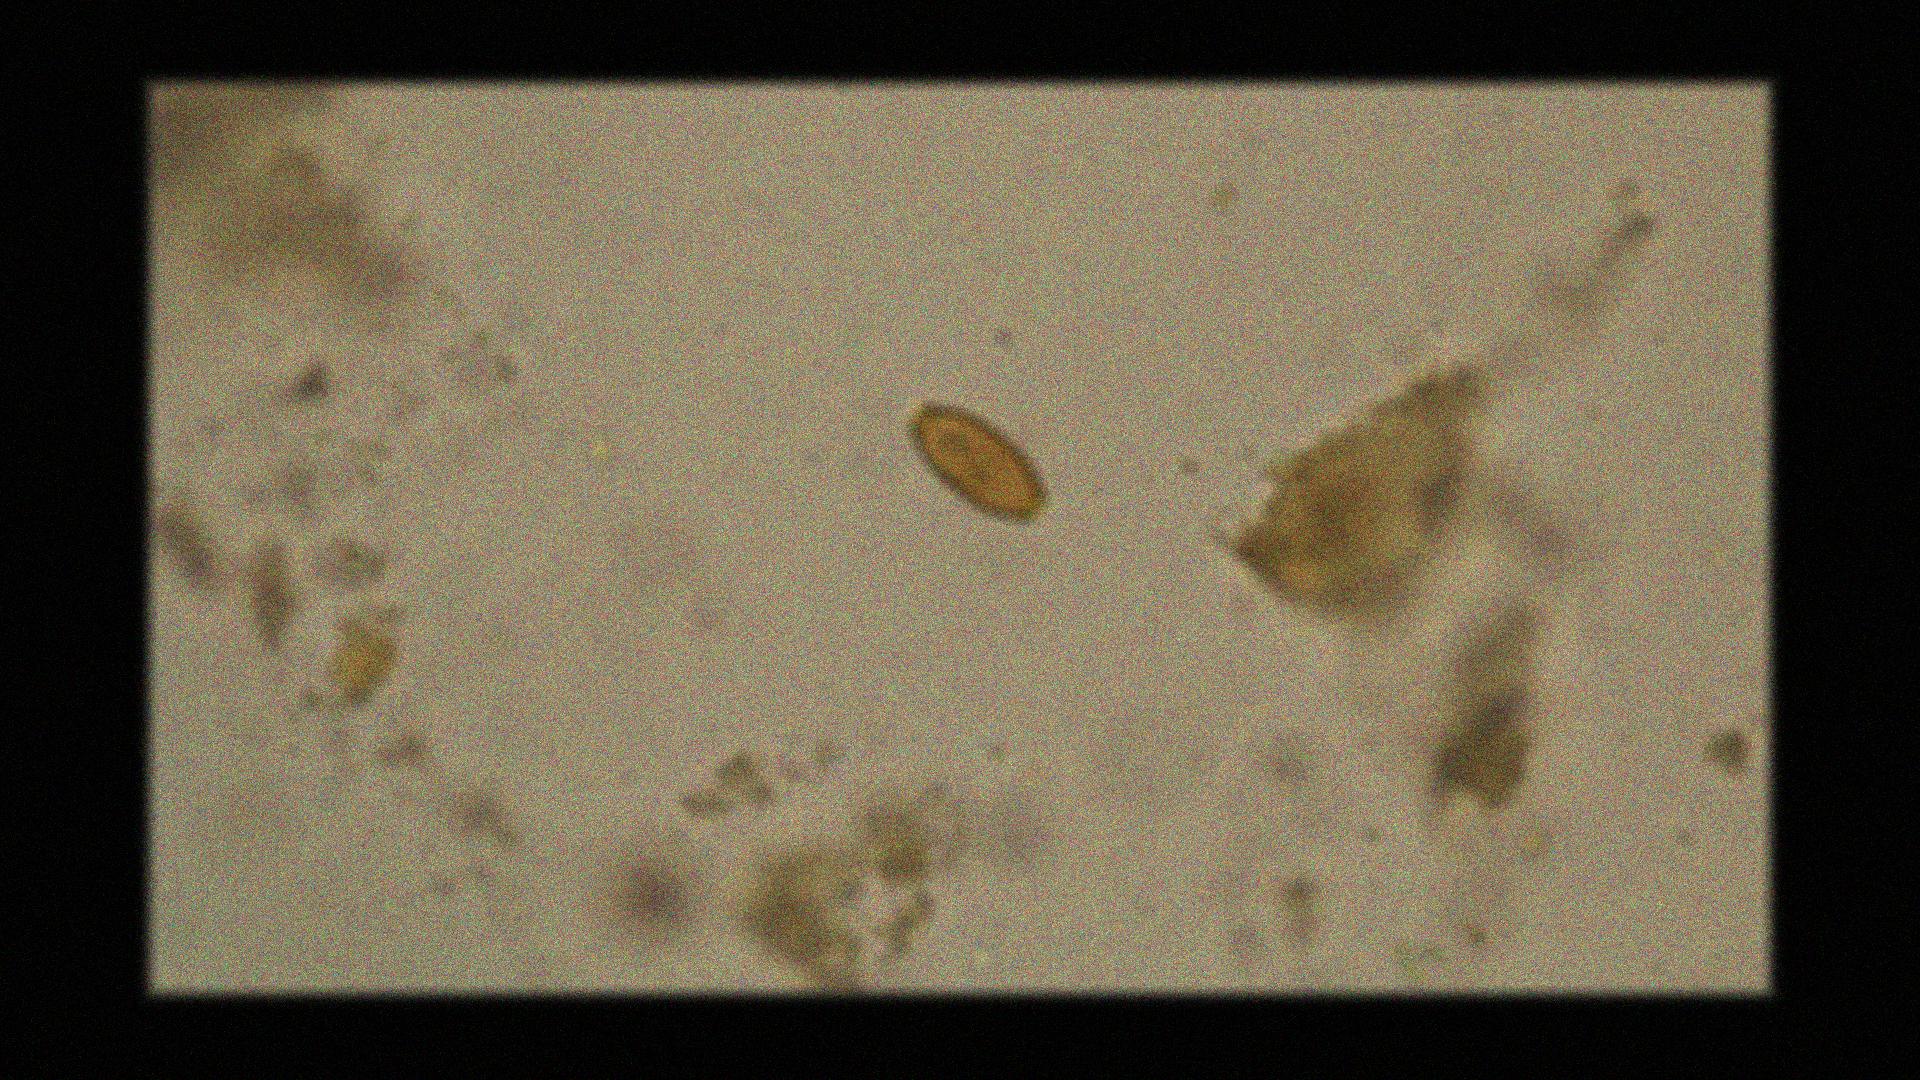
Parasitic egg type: Trichuris trichiura